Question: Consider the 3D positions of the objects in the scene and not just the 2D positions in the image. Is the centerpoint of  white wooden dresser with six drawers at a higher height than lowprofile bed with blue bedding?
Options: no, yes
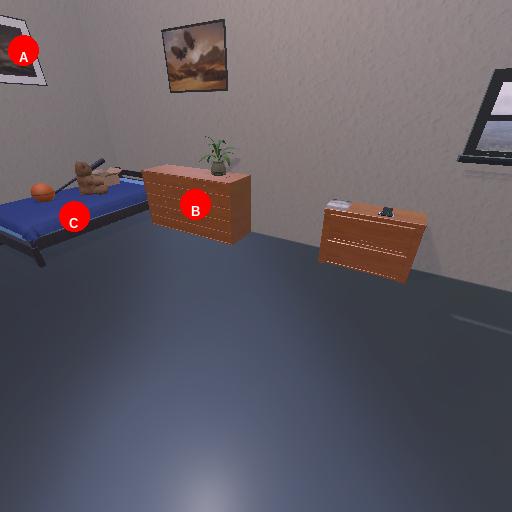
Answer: no